Question: Is it possible to use the getResources() method inside the Runnable() ? . When i use this method it shows an error. I am want to get online db data and use it for map. But, the response is null. Can any one help me to fix this error or find its alternatives and here is my class
'''
public class Car_finder_oneActivity extends Activity implements LocationListener{
HttpPost httppost;
StringBuffer buffer;
HttpResponse response;
HttpClient httpclient;
List<NameValuePair> nameValuePairs;
ProgressDialog dialog = null;
LocationManager locManager;
GeoPoint point;
Drawable drawable;
CarItemizedOverlay itemizedOverlay;
public void onCreate(Bundle savedInstanceState) {
super.onCreate(savedInstanceState);
setContentView(R.layout.cancel_park);
dialog = ProgressDialog.show(Car_finder_oneActivity.this, "", "Cancel parking...", true);
new Thread(new Runnable() {
public void run() {
cancelpark();
}
}).start();
}
public void cancelpark(){
try{
httpclient=new DefaultHttpClient();
httppost= new HttpPost("http://10.0.2.2/test_login/latest.php");
nameValuePairs = new ArrayList<NameValuePair>(2);
String p_u_name = "admin";
String KEY_MAP = "map";
nameValuePairs.add(new BasicNameValuePair(KEY_MAP,""));
nameValuePairs.add(new BasicNameValuePair("username",p_u_name.trim()));
httppost.setEntity(new UrlEncodedFormEntity(nameValuePairs));
ResponseHandler<String> responseHandler = new BasicResponseHandler();
final String response = httpclient.execute(httppost, responseHandler);
System.out.println("Response : " + response);
runOnUiThread(new Runnable() {
public void run() {
System.out.println("Response from PHP : " + response);
dialog.dismiss();
}
});
if(response!=null)//.equalsIgnoreCase("Success"))
{
runOnUiThread(new Runnable() {
public void run() {
Toast.makeText(Car_finder_oneActivity.this,response, Toast.LENGTH_SHORT).show();
String data = response;
String items[] = data.split(",");
String lat = items[0];
int latitude = Integer.parseInt(lat);
String lon = items[1];
int longitude = Integer.parseInt(lon);
point = new GeoPoint((int)(latitude*1E6),(int)(longitude *1E6));
MapView mapView = (MapView) findViewById(R.id.carfinder_mapview);
//get the MapController object
MapController controller = mapView.getController();
controller.animateTo(point);
// fetch the drawable - the pin that will be displayed on the map
drawable = this.getResources().getDrawable(R.drawable.park_here_icon);
// create and add an OverlayItem to the MyItemizedOverlay list
OverlayItem overlayItem = new OverlayItem(point, "", "");
itemizedOverlay = new CarItemizedOverlay(drawable,this);
itemizedOverlay.addOverlay(overlayItem);
// add the overlays to the map
mapView.getOverlays().add(itemizedOverlay);
mapView.invalidate();
}
});
//startActivity(new Intent(LoginActivity.this, MainActivity.class));
}
else{
Toast.makeText(Car_finder_oneActivity.this,"foo", Toast.LENGTH_SHORT).show();
}
}catch(Exception e){
dialog.dismiss();
System.out.println("Exception : " + e.getMessage());
}
}
public void showAlert(){
Car_finder_oneActivity.this.runOnUiThread(new Runnable() {
public void run() {
AlertDialog.Builder builder = new AlertDialog.Builder(Car_finder_oneActivity.this);
builder.setTitle("Parking Error.");
builder.setMessage("Try again?.")
.setCancelable(false)
.setPositiveButton("OK", new DialogInterface.OnClickListener() {
public void onClick(DialogInterface dialog, int id) {
Intent r = new Intent(getApplicationContext(),Park_HereActivity.class);
startActivity(r);
}
});
AlertDialog alert = builder.create();
alert.show();
}
});
}
public void onLocationChanged(Location arg0) {
// TODO Auto-generated method stub
}
public void onProviderDisabled(String provider) {
// TODO Auto-generated method stub
}
public void onProviderEnabled(String provider) {
// TODO Auto-generated method stub
}
public void onStatusChanged(String provider, int status, Bundle extras) {
// TODO Auto-generated method stub
}
}
'''
I got the error like this

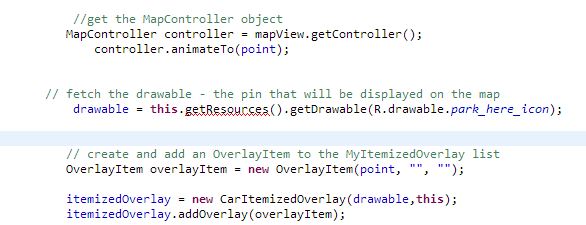
Answer: you need to have a 'Context' object like this
'''
Context context=getApplicationContext();
drawable=context.getResources().getDrawable(R.drawable.park_here_icon);
'''